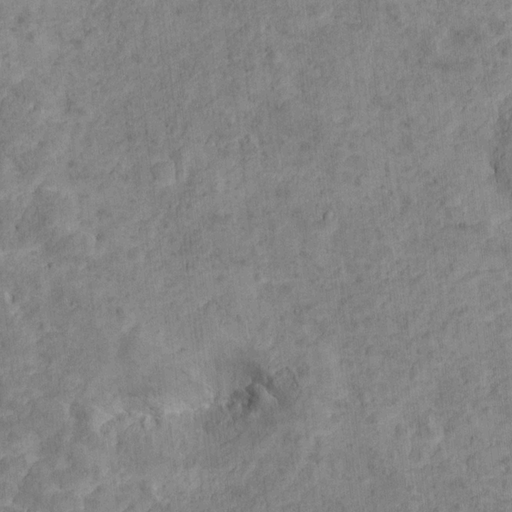
Classes present: Background